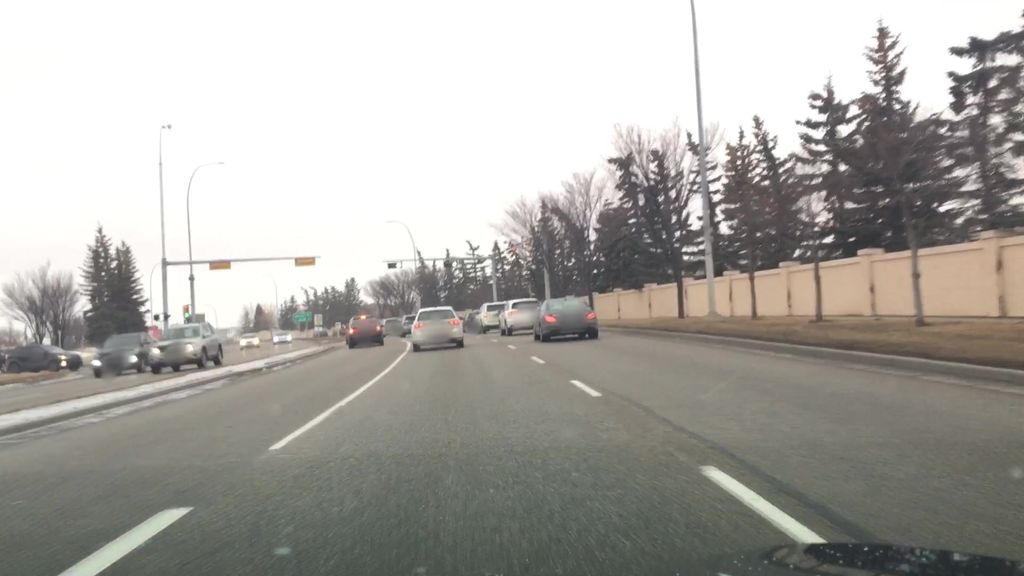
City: calgary